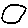
Label: circle